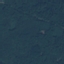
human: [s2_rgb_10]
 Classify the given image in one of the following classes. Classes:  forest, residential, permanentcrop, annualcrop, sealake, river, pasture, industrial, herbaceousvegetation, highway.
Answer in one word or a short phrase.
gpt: Forest